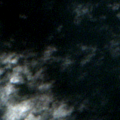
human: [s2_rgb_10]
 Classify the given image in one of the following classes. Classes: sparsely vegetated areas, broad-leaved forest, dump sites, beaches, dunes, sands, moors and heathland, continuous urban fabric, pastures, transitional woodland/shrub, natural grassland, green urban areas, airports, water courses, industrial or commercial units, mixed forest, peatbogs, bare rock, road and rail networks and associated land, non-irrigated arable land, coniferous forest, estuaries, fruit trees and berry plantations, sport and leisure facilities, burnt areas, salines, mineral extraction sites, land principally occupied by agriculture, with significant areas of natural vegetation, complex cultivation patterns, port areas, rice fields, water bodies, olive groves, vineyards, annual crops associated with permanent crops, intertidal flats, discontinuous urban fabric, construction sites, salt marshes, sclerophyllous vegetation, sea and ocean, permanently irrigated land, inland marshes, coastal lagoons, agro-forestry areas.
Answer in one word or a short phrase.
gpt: sea and ocean